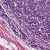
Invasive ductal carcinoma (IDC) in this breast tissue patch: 0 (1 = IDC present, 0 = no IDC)